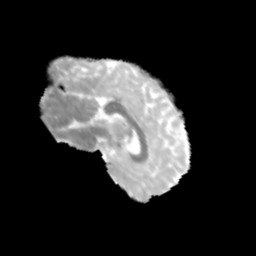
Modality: MD
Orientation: sagittal
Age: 11
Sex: male
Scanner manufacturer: siemens
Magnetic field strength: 3 T
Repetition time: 3.8 s
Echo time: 0.07 s